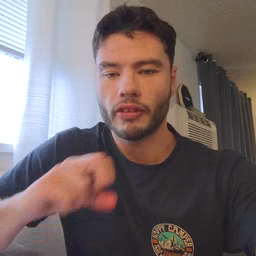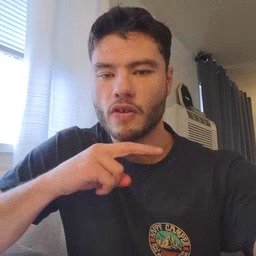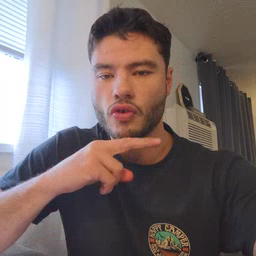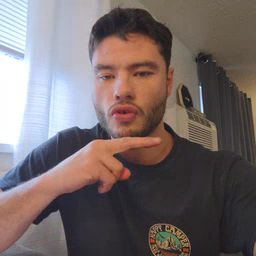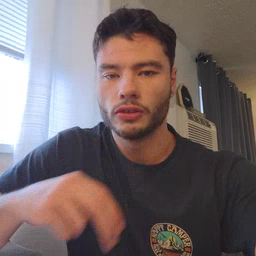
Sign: frog